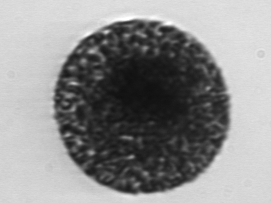
Label: Vicicitus_globosus